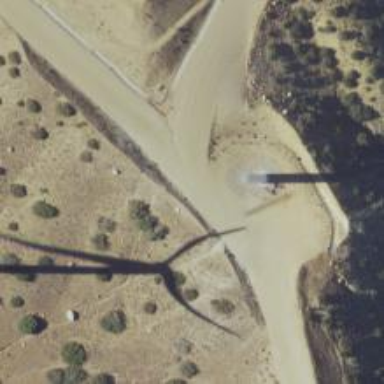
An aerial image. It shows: Wind generator powered by wind turbine.